Interaction volume radius: 10 \u00c5
Interaction volume height: 20 \u00c5
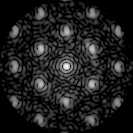
Disorder parameter: 0.3155